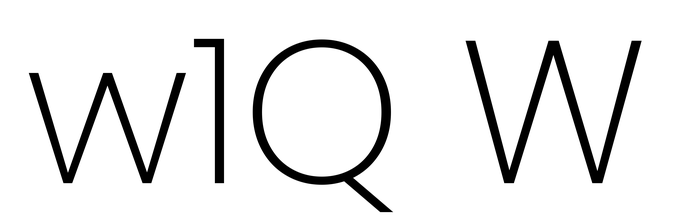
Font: Poppins-ExtraLight